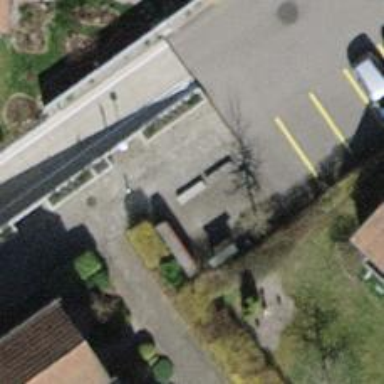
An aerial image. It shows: Concrete bench.